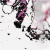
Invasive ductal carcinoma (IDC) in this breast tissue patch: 0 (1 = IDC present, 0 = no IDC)